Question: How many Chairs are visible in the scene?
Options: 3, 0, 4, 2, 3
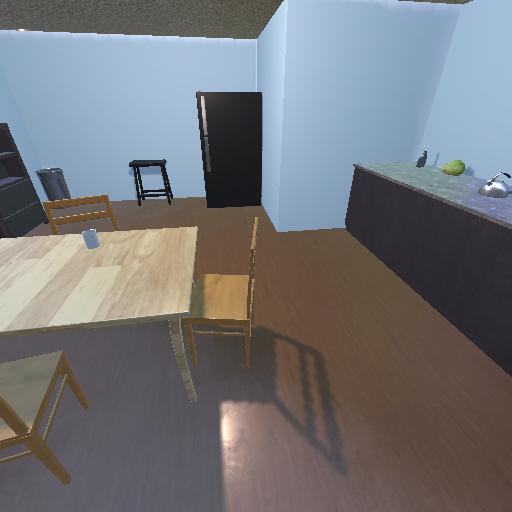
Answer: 3